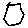
Label: hexagon